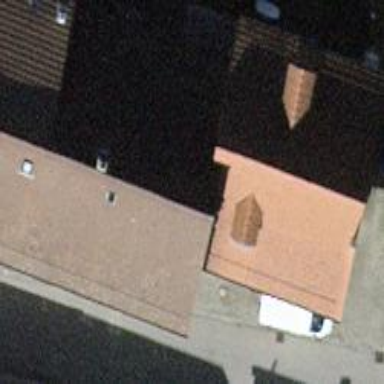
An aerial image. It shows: Terrace building with gabled roof.